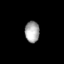
Tissue: skin
Cell type: Epithelial cells
Senescence score: 0.9033
Nuclear area (px): 303
Mean DAPI intensity: 165.023